高一 · 立体几何学
如图空间几何体 $A B C D E$ 中, $\triangle A B C$ 与 $\triangle A C D, \triangle E B C$ 均为边长为 2 的等边三角形, 平面 $A C D \perp$ 平面 $A B C$, 平面 $A B C \perp$ 平面 $E B C$.

(I) 求线段 $D E$ 的长度.

(II) 试在平面 $A B C$ 内作一条直线, 使得直线上任意一点 $F$ 与 $D$ 的连线 $D F$ 均与平面 $E B C$ 平行, 并给出详细证明;
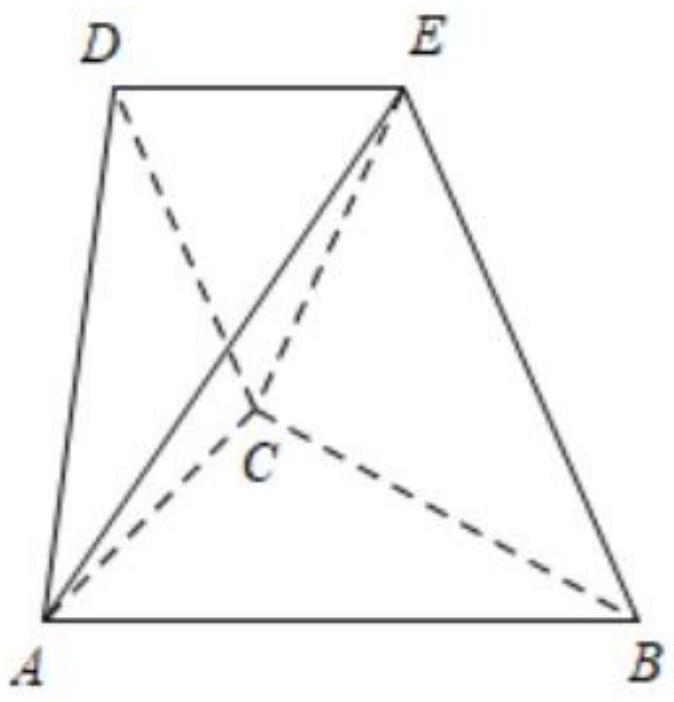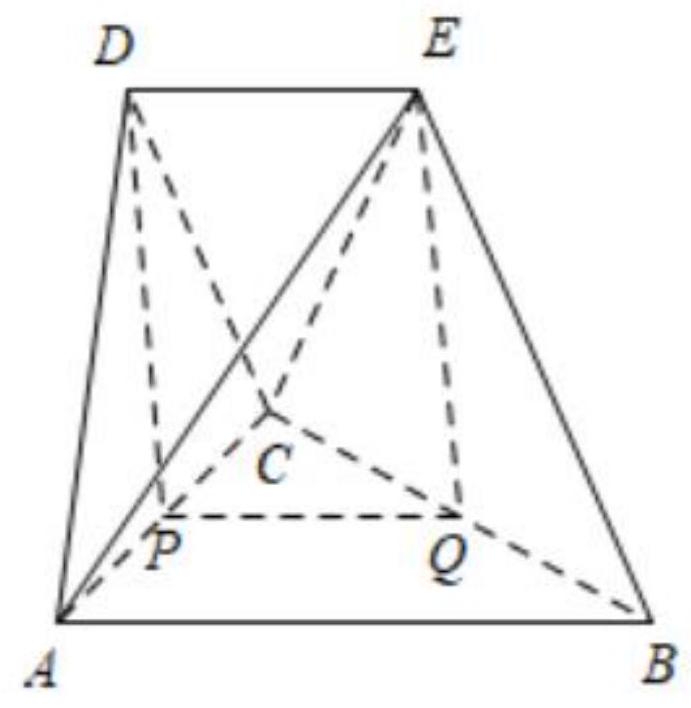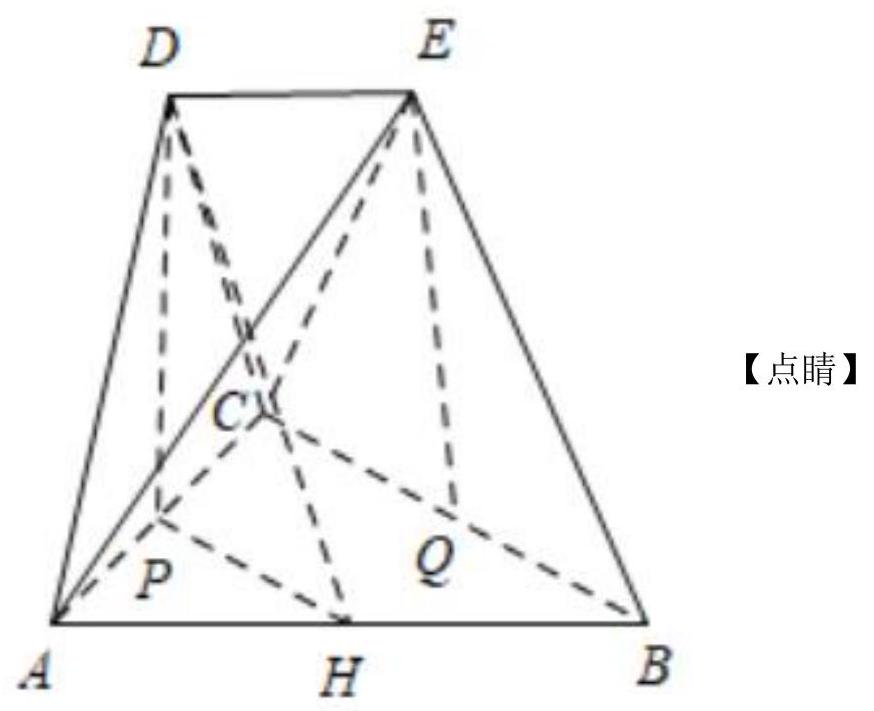
答案: ) 1 ; (II) 取 $A B$ 中点 $H$, 连接 $P H$, 直线 $P H$ 是所求直线, 证明详见解析.
解析: 【分析】

(I) 分别取 $A C, B C$ 中点 $P, Q$, 连接 $D P, E Q, P Q$, 可得 $D P \perp A C$, 结合已知可证 $D P \perp$ 平面 $A B C$, 同理 $E Q \perp$ 平面 $A B C$, 可证四边形 $D E Q P$ 是平行四边形, 即可求出结论;

(II) 根据题意只需过 $D$ 做一平面与平面 $E B C$ 平行, 该平面与平面 $A B C$ 的交线即为所求, 由 (1) 得, $D P / /$ 面 $E B C$, 取 $A B$ 中点 $H$, 连接 $P H, D H$, 可证 $P H / /$ 面 $E B C$,
进而有平面 $B C E / /$ 平面 $D P H$, 则 $P H$ 为所求.

【详解】

(I) 分别取 $A C, B C$ 中点 $P, Q$, 连接 $D P, E Q, P Q$,

由平面 $A C D \perp$ 平面 $A B C$ 且交于 $A C, D P \subset$ 面 $A C D$,

$D P \perp A C, \therefore D P \perp$ 平面 $A B C$

由平面 $B C E \perp$ 平面 $A B C$ 且交于 $B C, E Q \subset$ 面 $B C E$,

$E Q \perp B C, \therefore E Q \perp$ 平面 $A B C$

$E Q / / D P$, 且 $E Q=D P=\sqrt{3}$,

所以四边形 $D E Q P$ 是平行四边形,

$\therefore D E=P Q=1$;

(II) 取 $A B$ 中点 $H$, 连接 $P H, D H$

由 $A P=P C, A H=H B, P H / / B C$,

$B C \subset$ 平面 $E B C, P H \not \subset$ 平面 $E B C$,

所以 $P H / /$ 面 $E B C$,

又因为 $D P / / E Q, E Q \subset$ 平面 $E B C$,

$D P \not \subset$ 平面 $E B C$, 所以 $D P / /$ 平面 $E B C$,

$D P \cap P H=P$, 所以平面 $B C E / /$ 平面 $D P H$,

当 $F$ 在直线 $P H$ 上运动时, $D F / /$ 平面 $B C E$

所以直线 $P H$ 是所求直线.

本题考查面面垂直和线面垂直的应用，注意空间中垂直的相互转化，考查面面平行的判定和应用, 属于中档题.